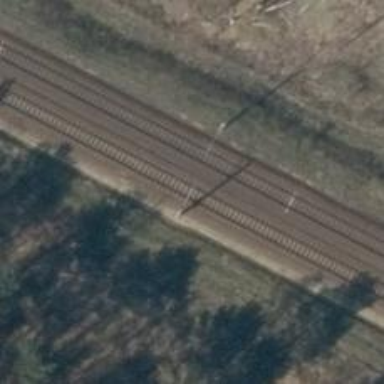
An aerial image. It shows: Milestone along the railway with catenary mast.